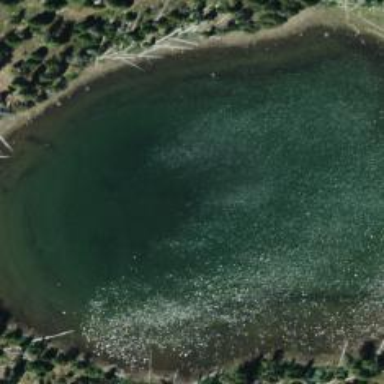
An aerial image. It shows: Serene lake.